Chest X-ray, PA view. Patient: 51 years old, sex F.
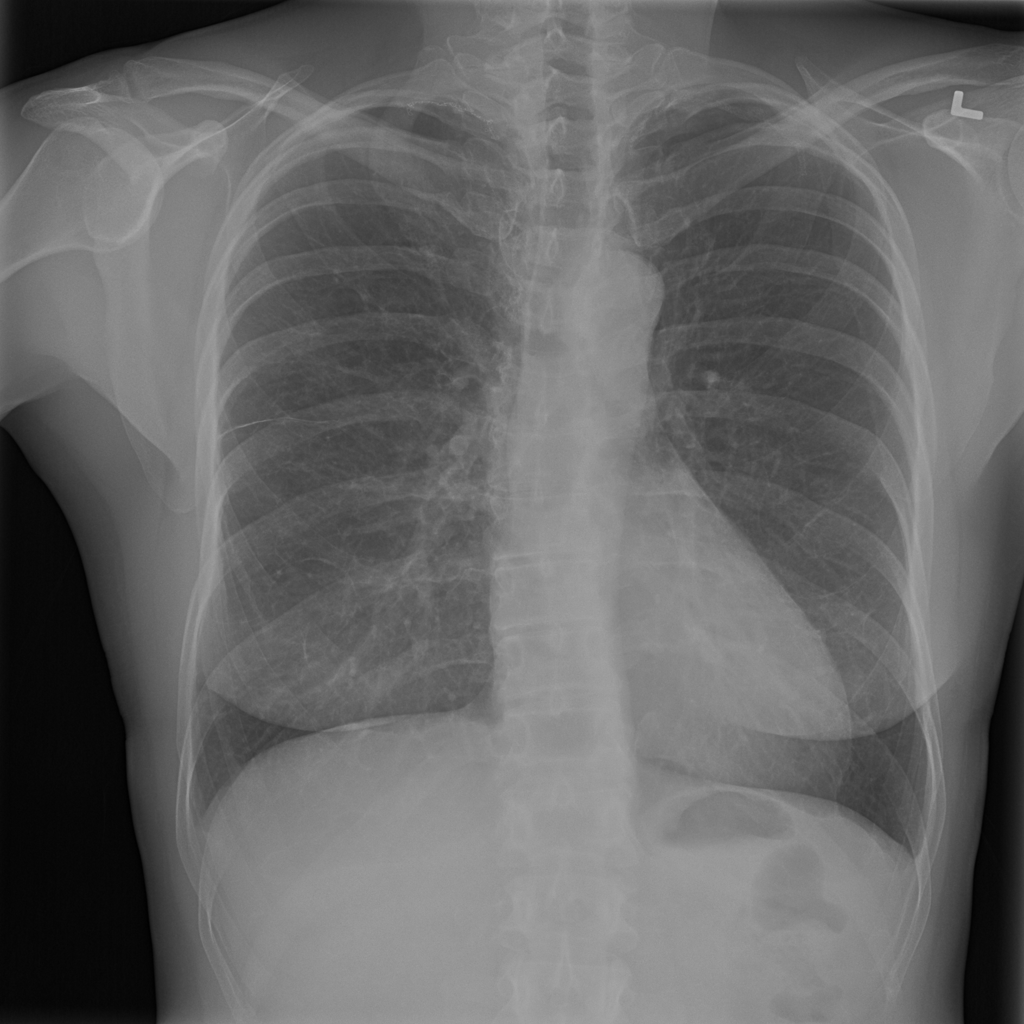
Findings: No Finding